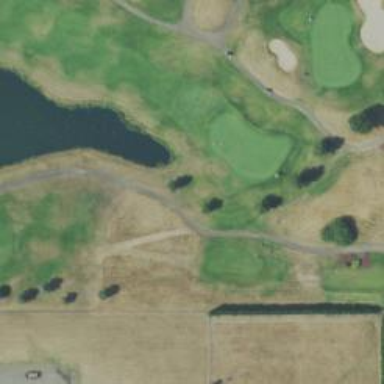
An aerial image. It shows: View of golf hole.